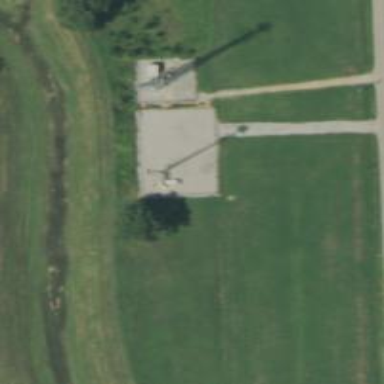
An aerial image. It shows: Communications tower of type communication.